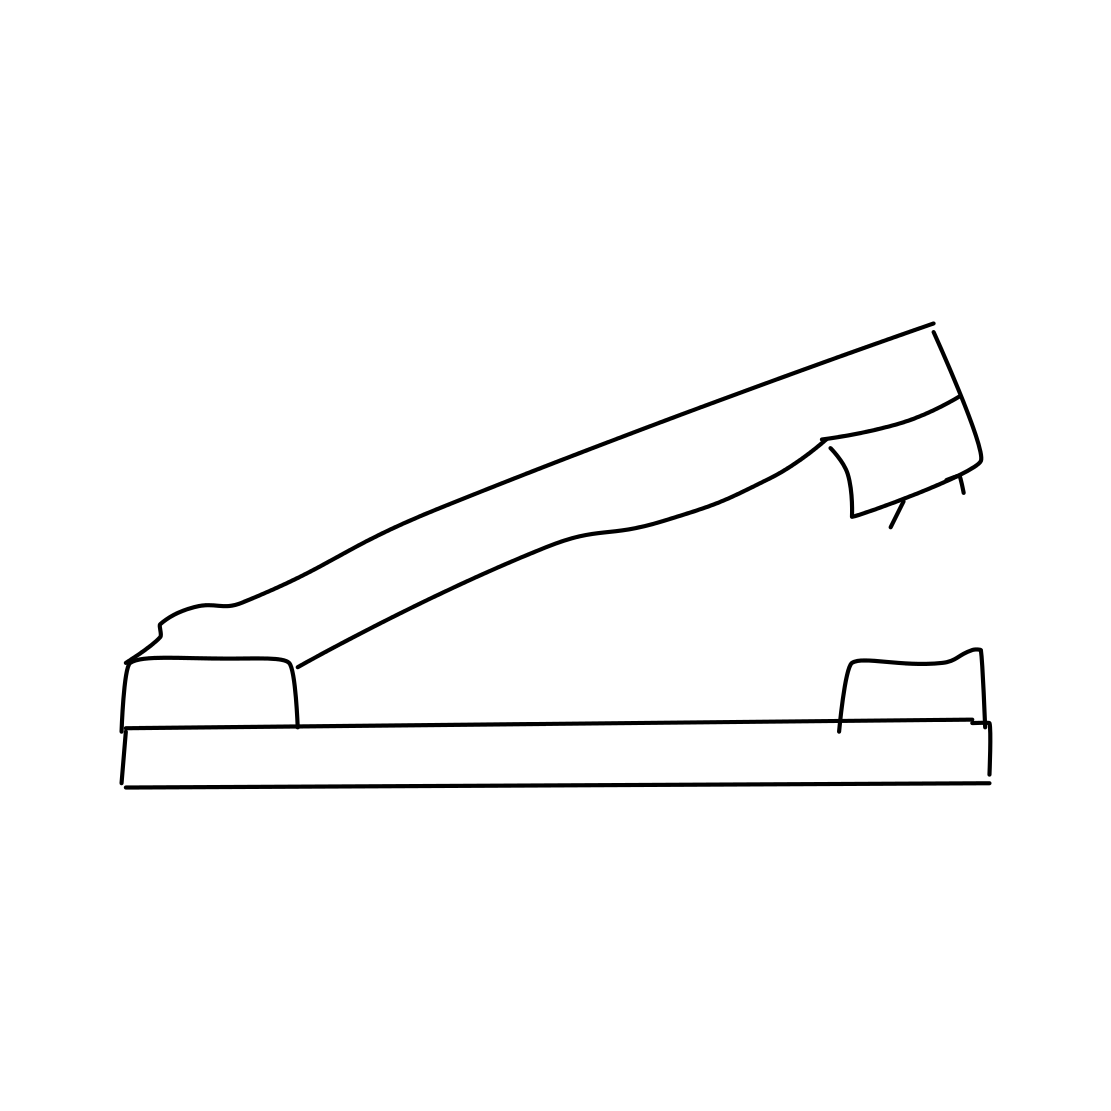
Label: stapler